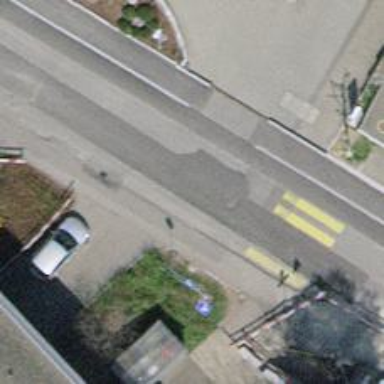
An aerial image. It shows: Bus stop with sheltered platform for public transport.